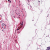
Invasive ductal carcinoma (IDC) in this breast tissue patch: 0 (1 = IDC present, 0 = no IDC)